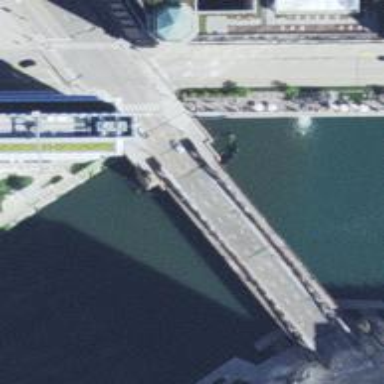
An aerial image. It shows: Movable bascule bridge over footway road.